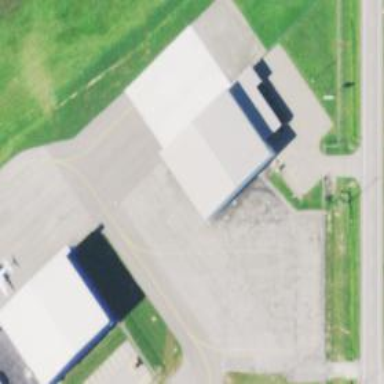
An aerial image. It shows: Hangar building located at airport.